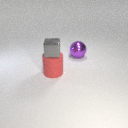
large red rubber cylinder in front of large purple metal sphere